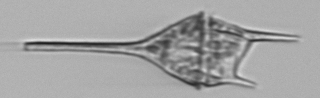
Label: Tripos_lineatus